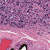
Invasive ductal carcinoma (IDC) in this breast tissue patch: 0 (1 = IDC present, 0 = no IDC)